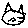
Label: cat